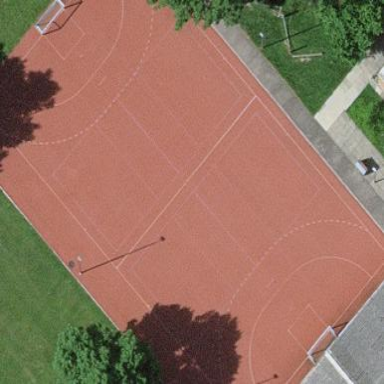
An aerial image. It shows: Handball pitch for leisure land.